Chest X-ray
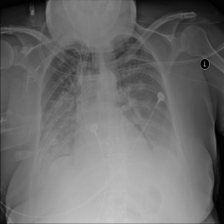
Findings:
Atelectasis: negative
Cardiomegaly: negative
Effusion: negative
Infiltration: negative
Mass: negative
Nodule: negative
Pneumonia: negative
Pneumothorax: negative
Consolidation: negative
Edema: positive
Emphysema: negative
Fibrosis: negative
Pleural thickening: negative
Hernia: negative